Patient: sex F, age 77
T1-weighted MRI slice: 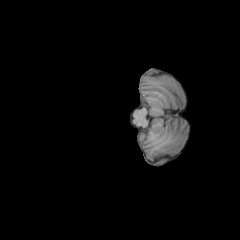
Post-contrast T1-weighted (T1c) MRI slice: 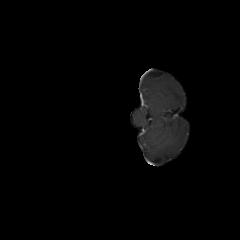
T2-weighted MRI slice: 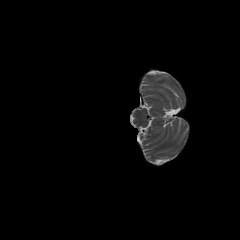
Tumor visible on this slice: no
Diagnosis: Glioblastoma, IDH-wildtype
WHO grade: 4